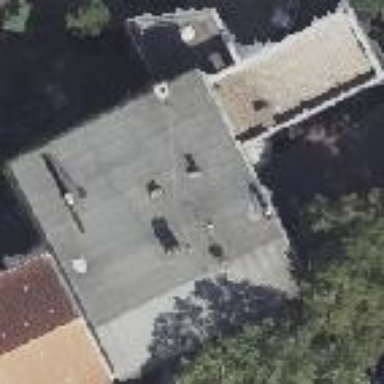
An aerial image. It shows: Apartments building with saltbox roof shape.